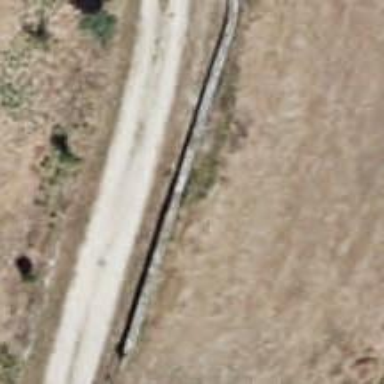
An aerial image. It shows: Service road with pebblestone surface.